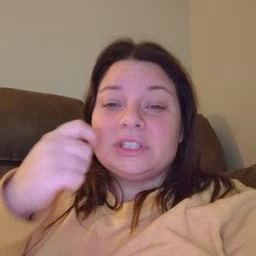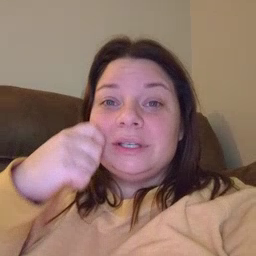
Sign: cheek